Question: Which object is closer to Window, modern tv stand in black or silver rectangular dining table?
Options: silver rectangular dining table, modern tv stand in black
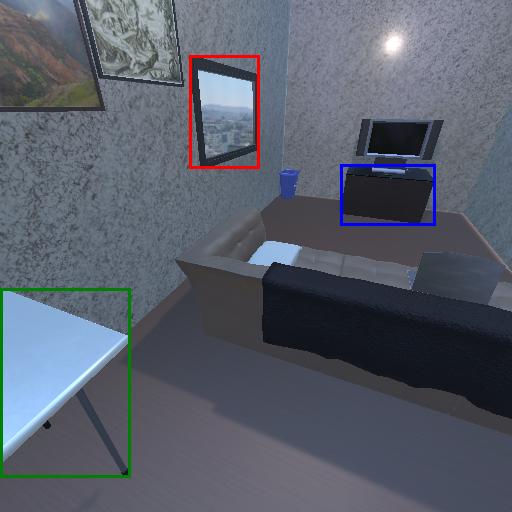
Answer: silver rectangular dining table